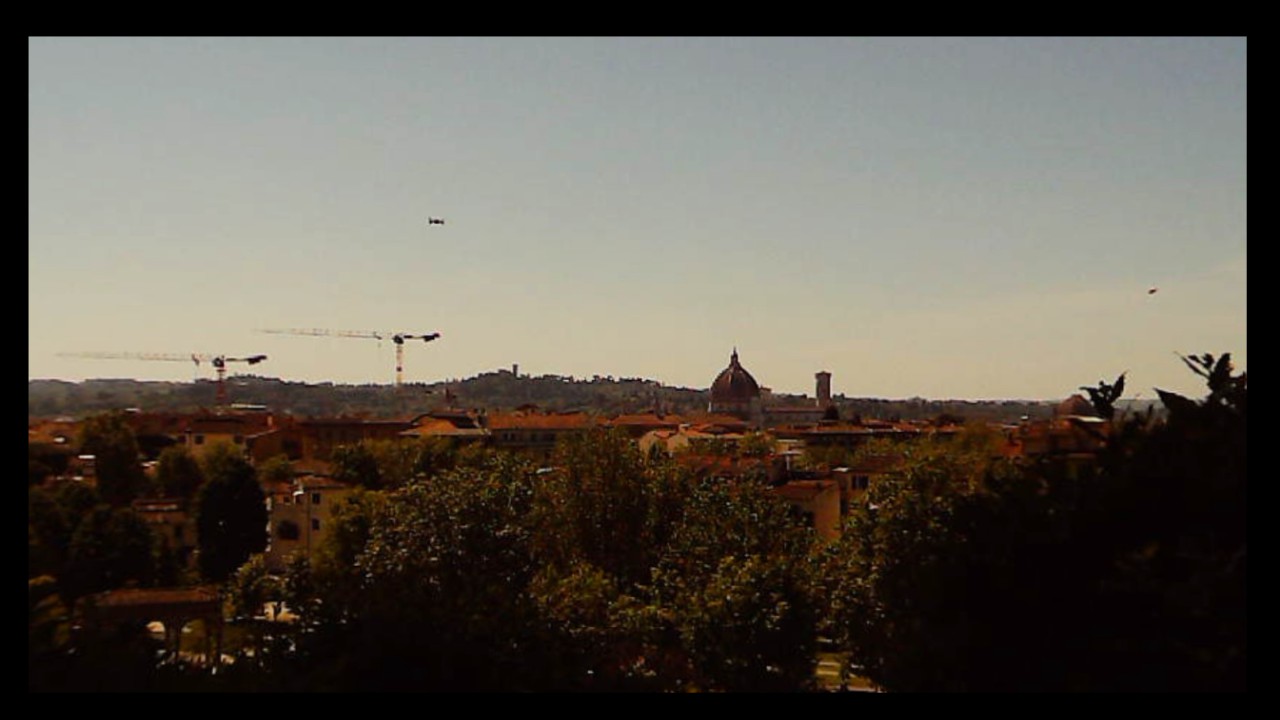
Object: DarwinFPV cineape20

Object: DJI Tello EDU